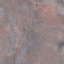
Land use / land cover class: HerbaceousVegetation